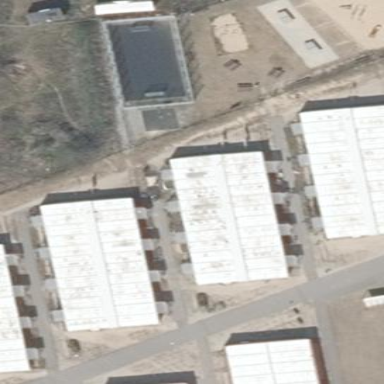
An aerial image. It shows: Container building.